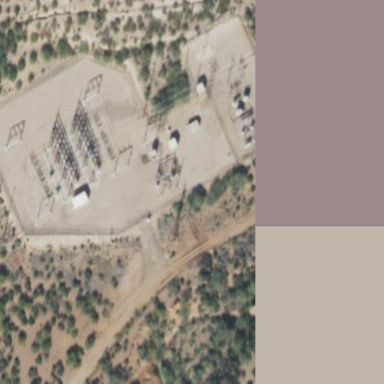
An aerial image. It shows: Outdoor power substation surrounded by fence. The substation operates at the distribution level.